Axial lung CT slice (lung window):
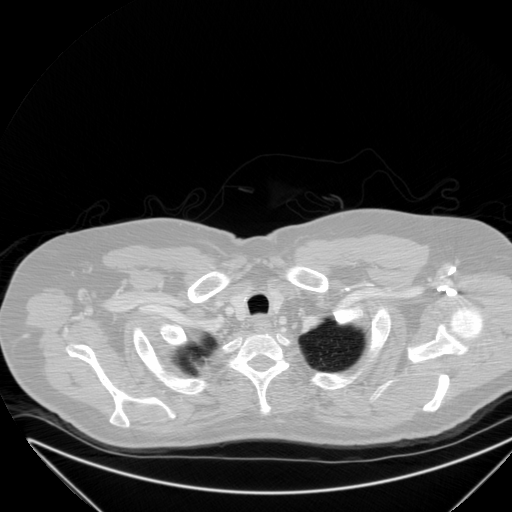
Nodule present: no